Field crop: maize
Growth stage: 2
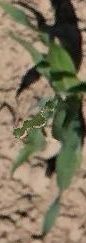
Species: maize